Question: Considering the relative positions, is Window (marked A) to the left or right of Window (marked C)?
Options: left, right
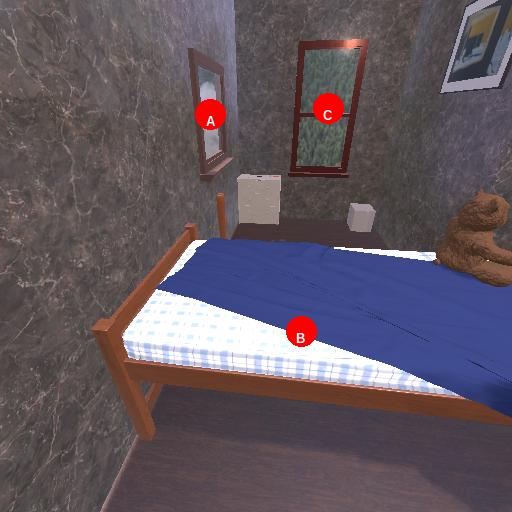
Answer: left